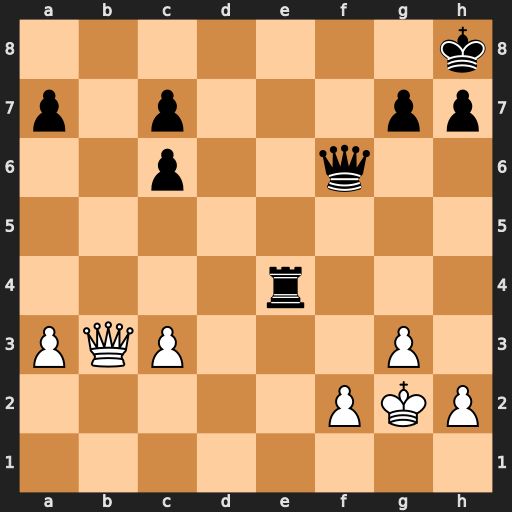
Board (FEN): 7k/p1p3pp/2p2q2/8/4r3/PQP3P1/5PKP/8
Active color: w
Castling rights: -
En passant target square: -
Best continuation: Qb8+ Re8 Qxe8+ Qf8 Qxf8#